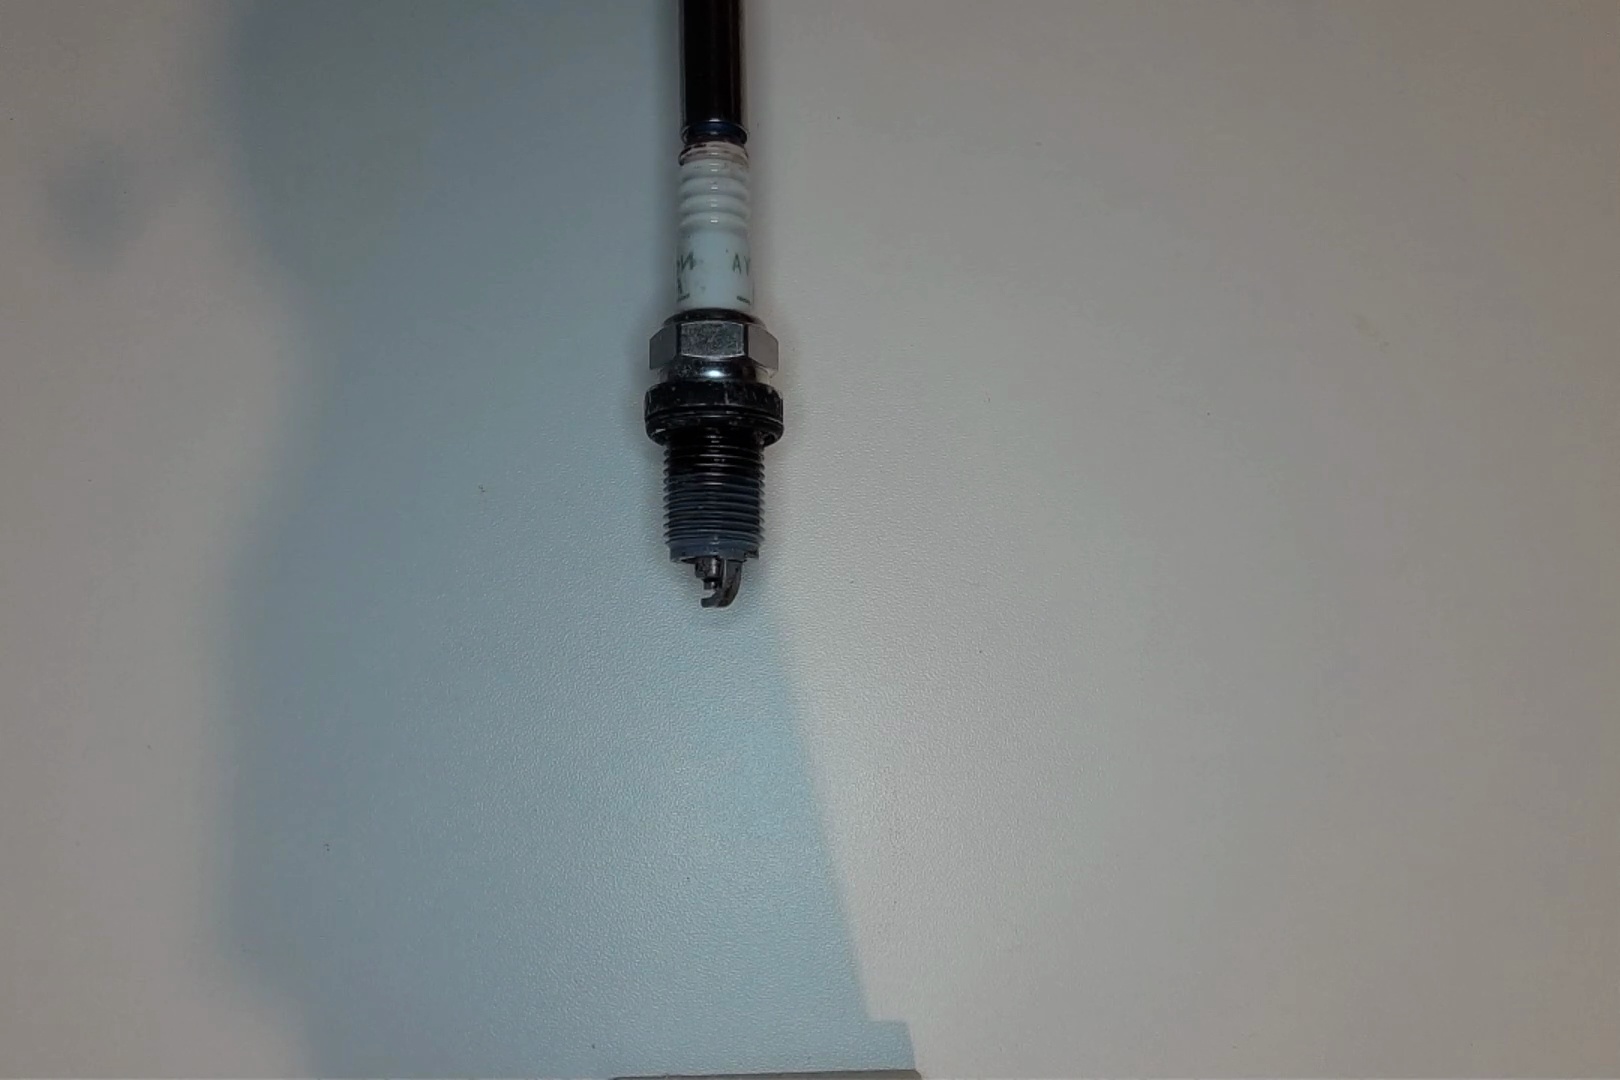
Label: anomaly